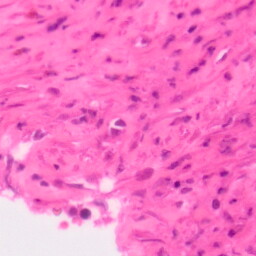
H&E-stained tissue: Colon